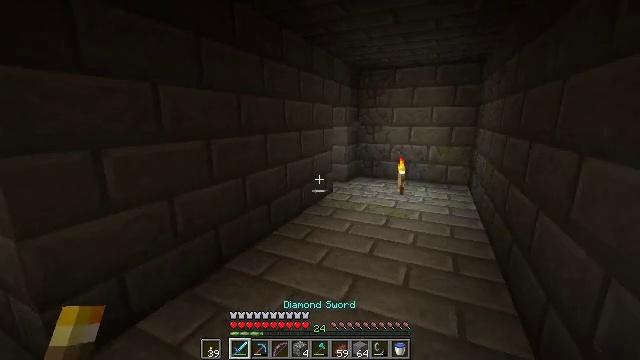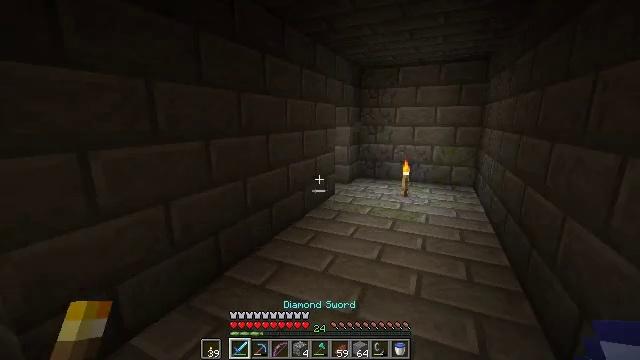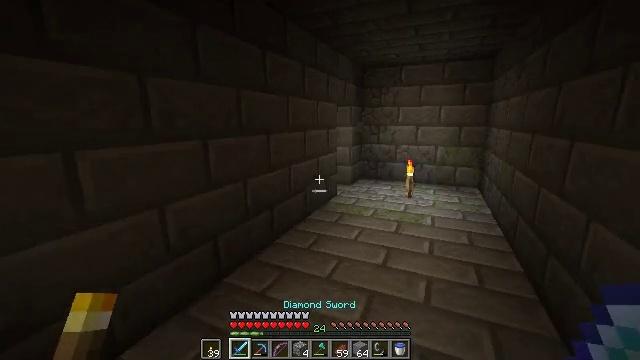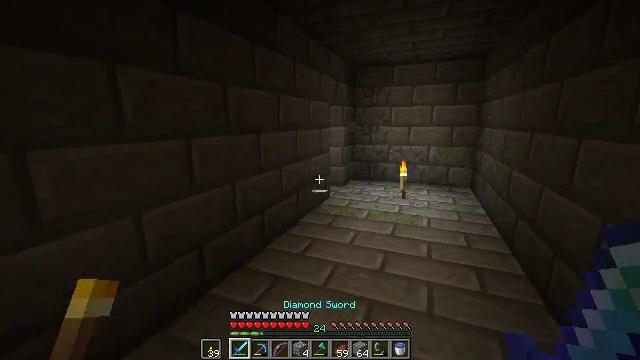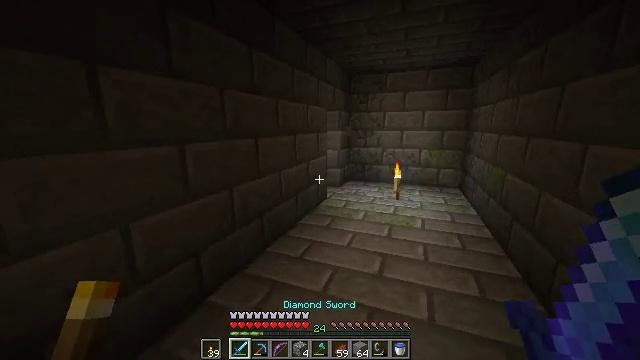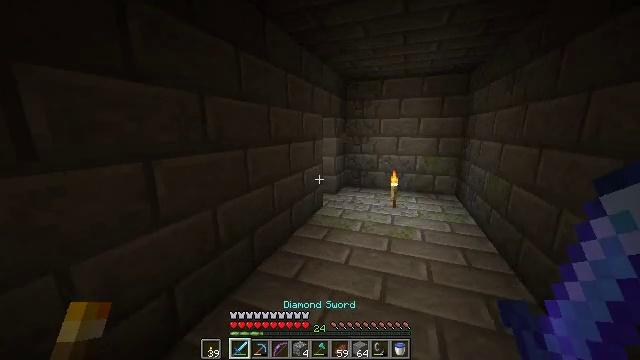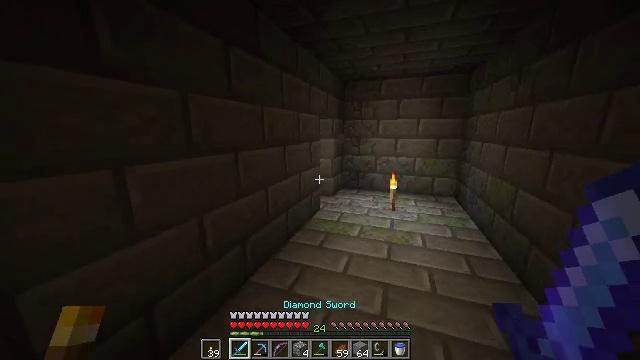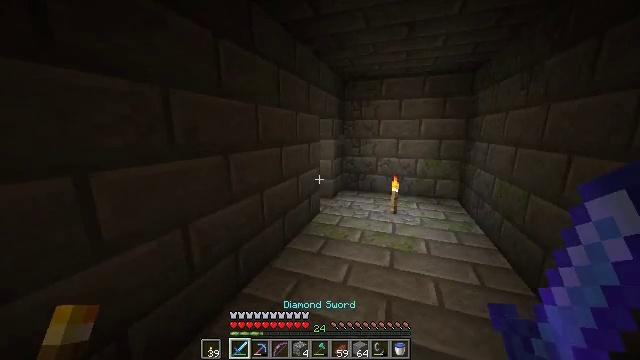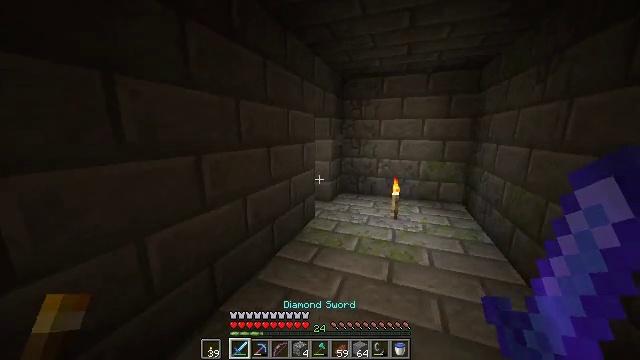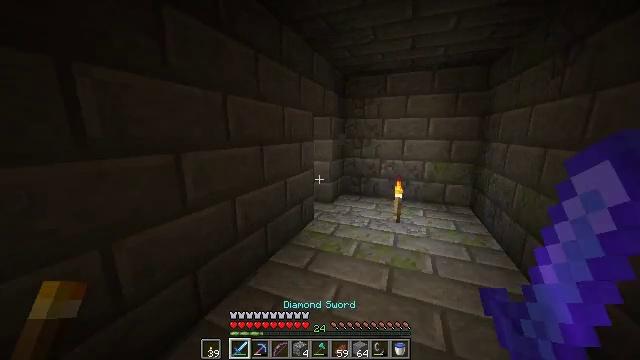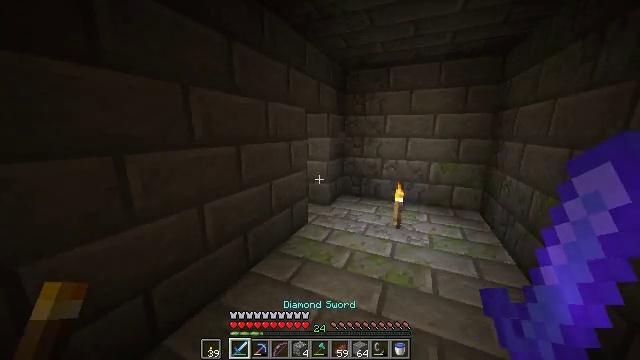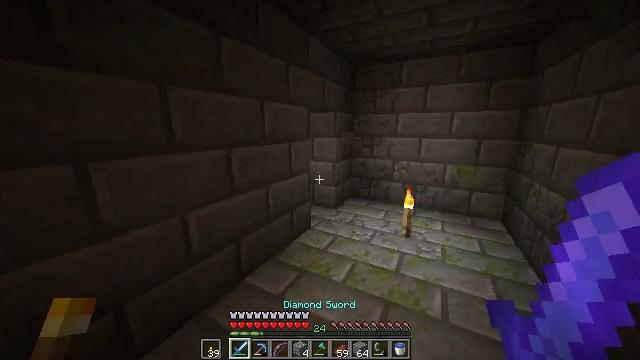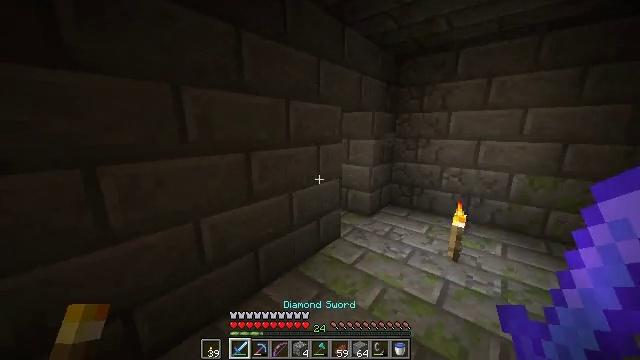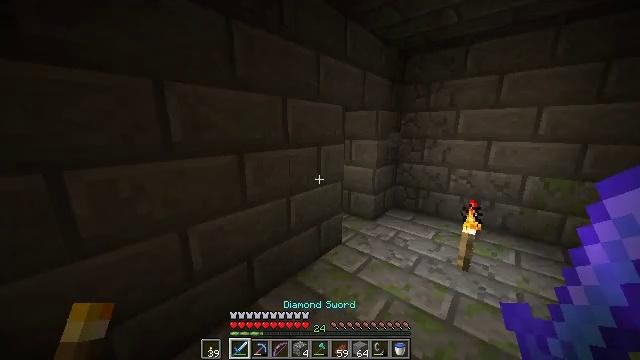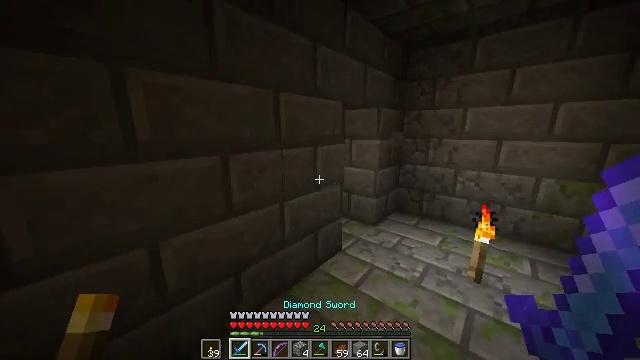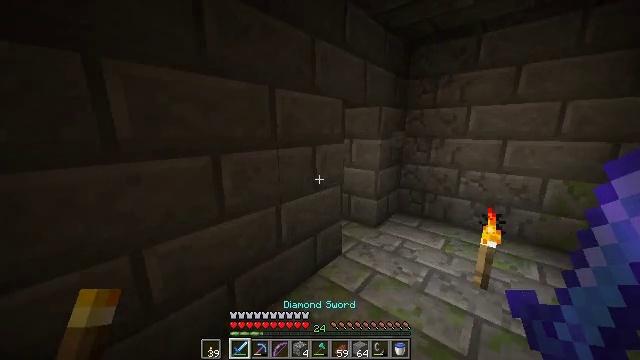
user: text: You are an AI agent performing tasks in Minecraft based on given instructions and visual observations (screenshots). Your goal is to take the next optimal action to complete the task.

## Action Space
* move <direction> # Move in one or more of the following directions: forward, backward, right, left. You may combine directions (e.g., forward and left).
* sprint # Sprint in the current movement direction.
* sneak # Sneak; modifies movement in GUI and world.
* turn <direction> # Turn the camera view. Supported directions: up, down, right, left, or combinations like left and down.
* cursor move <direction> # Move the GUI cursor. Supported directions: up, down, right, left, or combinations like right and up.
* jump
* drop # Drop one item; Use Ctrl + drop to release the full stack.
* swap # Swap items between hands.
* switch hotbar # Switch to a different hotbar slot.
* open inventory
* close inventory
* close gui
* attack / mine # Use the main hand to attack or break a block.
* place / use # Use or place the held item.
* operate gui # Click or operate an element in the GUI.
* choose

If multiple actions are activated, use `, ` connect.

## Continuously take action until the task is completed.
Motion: motion action
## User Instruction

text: Smash the iron door for recycling.
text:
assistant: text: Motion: move forward
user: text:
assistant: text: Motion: move forward, sprint
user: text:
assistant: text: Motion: move forward, sprint, turn right
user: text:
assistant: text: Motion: move forward, sprint
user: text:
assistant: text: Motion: move forward, sprint, turn right
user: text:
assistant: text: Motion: move forward, sprint
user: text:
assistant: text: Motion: move forward and move right, sprint
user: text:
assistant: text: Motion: move forward and move right, sprint
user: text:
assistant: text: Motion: move forward and move right, sprint, turn left
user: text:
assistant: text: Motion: move forward and move right, sprint, turn left
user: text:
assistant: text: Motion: move forward and move right, sprint, turn left
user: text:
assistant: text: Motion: move forward, sprint, turn left
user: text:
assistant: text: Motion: move forward, sprint
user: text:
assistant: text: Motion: move forward, sprint
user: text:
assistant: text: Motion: move forward and move right, sprint
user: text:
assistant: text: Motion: move forward and move right, sprint
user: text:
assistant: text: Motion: move forward and move right, sprint
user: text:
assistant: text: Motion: move forward and move right, sprint, turn left
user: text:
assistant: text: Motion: move forward and move right, sprint, turn left
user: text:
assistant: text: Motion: move forward, sprint, turn left
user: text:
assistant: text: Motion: move forward, sprint, turn left
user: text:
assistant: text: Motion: move forward, sprint, turn left
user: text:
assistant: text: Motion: move forward and move left, sprint, turn left
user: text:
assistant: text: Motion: move forward and move left, sprint, turn left
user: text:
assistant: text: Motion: move forward and move left, sprint, turn left
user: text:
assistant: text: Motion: move forward and move left, sprint, turn left
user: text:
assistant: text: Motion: move forward and move left, sprint
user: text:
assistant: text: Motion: move forward and move left, sprint
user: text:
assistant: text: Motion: move forward and move left, sprint
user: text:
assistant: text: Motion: move forward, sprint